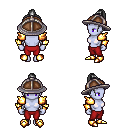
a pixel art fantasy rpg character, female body template, dark elf, purple skin, gold arm armor, red pants, white short topknot hairstyle, chain helm, gold boots, four views (front, back, left, right), 2x2 character sprite sheet, small pixel art, hard edges, no anti-aliasing